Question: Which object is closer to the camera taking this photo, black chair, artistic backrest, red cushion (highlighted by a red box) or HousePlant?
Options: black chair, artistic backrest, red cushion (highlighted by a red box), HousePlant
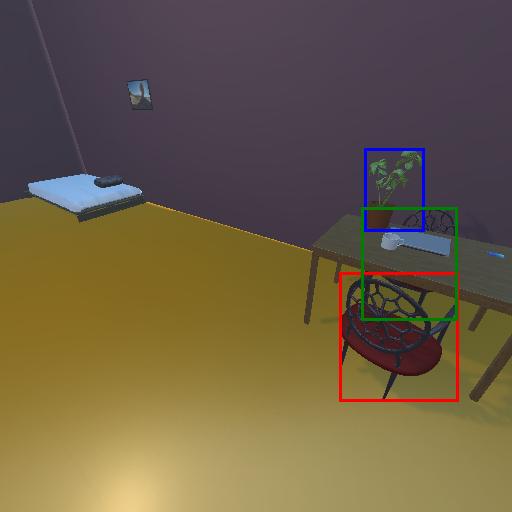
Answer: black chair, artistic backrest, red cushion (highlighted by a red box)